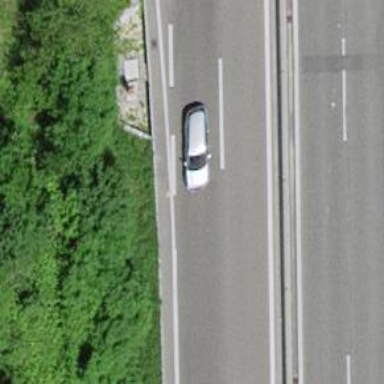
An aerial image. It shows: Trunk highway.